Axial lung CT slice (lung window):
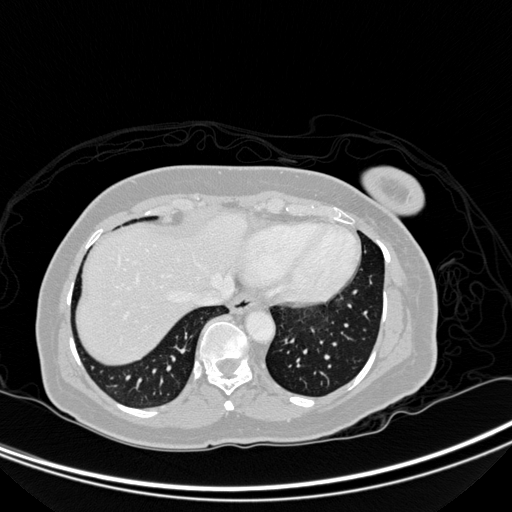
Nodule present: no